Question: I have a little probleme, I use the node(express) and angular,
I want display all classes in angular but it's show an error like this
<URL>
and it's not show json of back-end, what is wrong I don't understand
'''
res.json({ success: true, classes: postQuery, total: nbClasses });
'''

'''
export interface Clas {
room: string;
img?: string;
}
'''
'''
private urlGetClasses = environment.url + 'classes';
constructor( private http: HttpClient ) { }
getClass(): Observable<Clas[]> {
return this.http.get(this.urlGetClasses).pipe(map(a => console.log(a)));
}
'''
'''
public clas: Clas[] = [];
constructor(private clasService: ClasService) {}
ngOnInit() {
this.getClass().subscribe(res => {
this.clas = res.classes
});
}
private getClass(): Observable < Clas[] > {
return this.clasService.getClass().pipe(tap((value) => {
console.log(value)
}));
}
'''
'''
<p *ngFor="let cla of clas">
zefd {{cla.room}}
</p>
'''
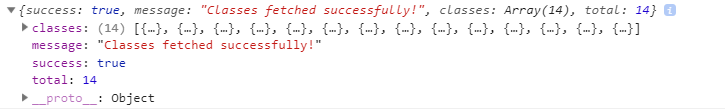
Answer: The problem is with 'Clas.service.ts'. In your 'getClass()' method, you are mapping to void as the return type of 'console.log' is void; i.e. you are returning void whereas you've specified the return type of 'getClas()' is 'Observable<Clas[]>'. Therefore, you need to change your 'getClas()' method to:
'''
getClass(): Observable<Clas[]> {
return this.http.get(this.urlGetClasses);
}
'''
Or as Nikola mentioned, you can use 'tap' to log like so:
'''
private getClass(): Observable<Clas[]> {
return this.clasService.getClass().pipe(tap((value) => {console.log(value)}));
}
'''